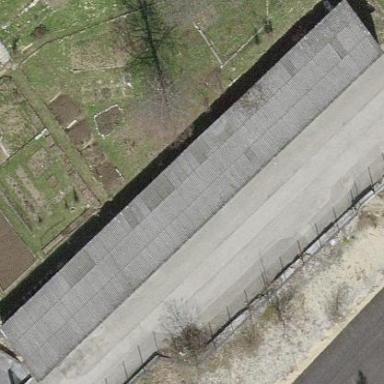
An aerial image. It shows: Flat roofed garages.